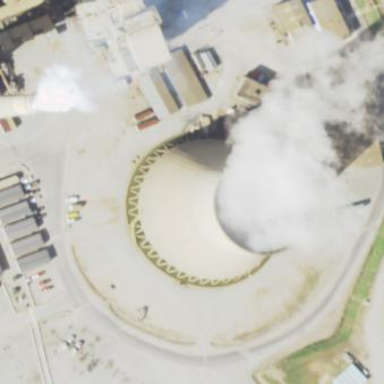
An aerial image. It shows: Industrial building featuring cooling tower.